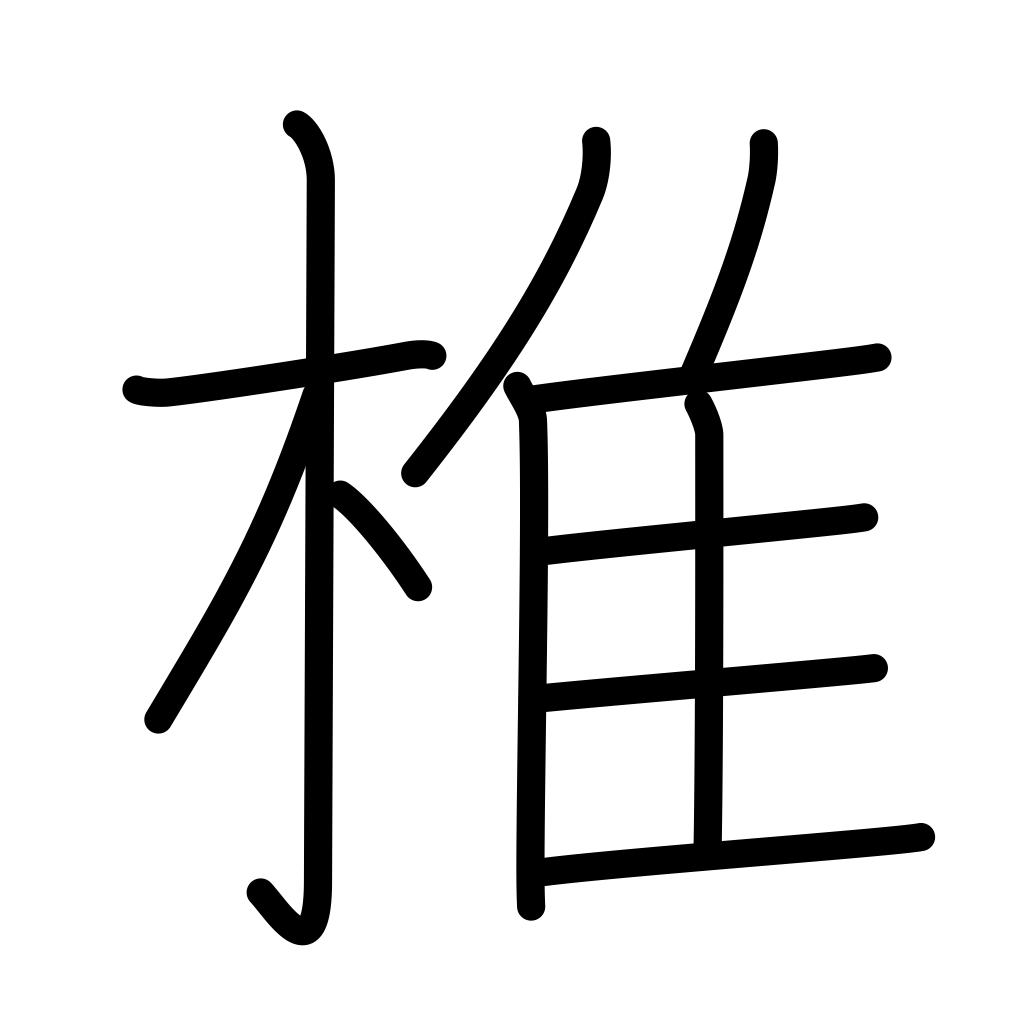
Meaning: chinquapin, mallet, spine